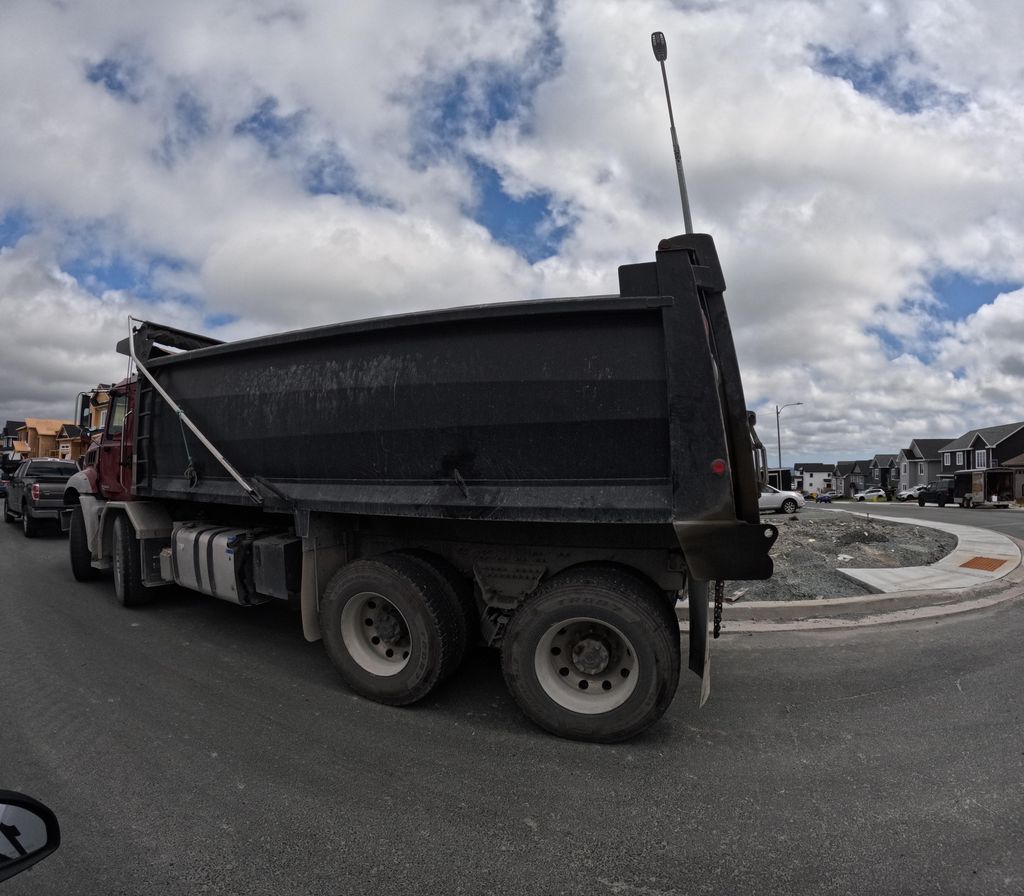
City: st_johns